Question: I write an app (using no-arc)named Album which as the iPhone's native "Photo".
My Question:
1.
(please look the attached file name:1)when clicking the button of "+",then inputing some string and clicking the button of "save",the app will crash.But if change the code from "NSMutableArray *albumArr = [[[NSMutableArray alloc] init] autorelease];" to "NSMutableArray *albumArr = [[NSMutableArray alloc] init]", the app can work fine.But I think I should use the autorelease to release.
The related code:
// AlbumDB.m
'''
+ (NSMutableArray *)fetchAlbumData
{
#warning why autorelease crash?
NSMutableArray *albumArr = [[[NSMutableArray alloc] init] autorelease];
FMDatabase *db = [FMDatabase databaseWithPath:[self dataBasePath]];
if ([db open]) {
NSString *sqlSelect = @"SELECT * FROM ALBUM";
FMResultSet *result = [db executeQuery:sqlSelect];
while ([result next]) {
AlbumModel *albumModel = [[AlbumModel alloc] init];
albumModel.albumid = [result intForColumn:@"albumid"];
albumModel.albumName = [result stringForColumn:@"albumName"];
[albumArr addObject:albumModel];
[albumModel release];
}
[db close];
}
return albumArr;
}
'''
1. (please look the attached file name:2)when analyzing the code,I find the potential leak of an object.But in the dealloc,I had released.Why happen?
The related code:
//MainViewController.h
'''
@property (nonatomic, retain) AlbumModel *editingAlbum;
'''
// MainViewController.m
'''
- (void)dealloc
{
[_albumArr release], _albumArr = nil;
self.editingAlbum = nil;
self.detailViewController = nil;
[super dealloc];
}
'''
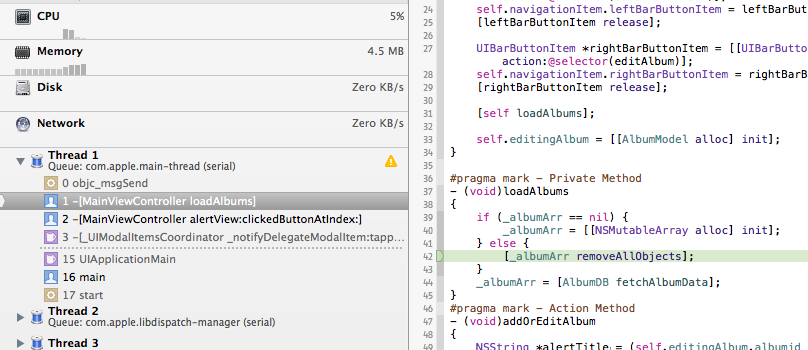
Answer: I think you should learn more about mrc.
In your first case, the albumArr if it is autorelease , it means when the runloop end ,it will be release, so the _albumArr will be nil when you use, you must retain it ,when you set the value to _albumArr.
In the second case, self.editingAlbum = [[AlbumModel alloc] init]; It will casuse the editingAlbum retain cout ==2 .You must change the code to like this:
'AlbumModel *temp = [[AlbumModel alloc] init]; self.editingAlbum = temp; [temp release];'